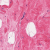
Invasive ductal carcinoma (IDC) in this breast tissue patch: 0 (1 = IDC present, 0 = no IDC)